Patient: sex F, age 43
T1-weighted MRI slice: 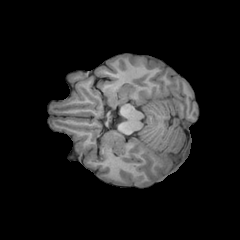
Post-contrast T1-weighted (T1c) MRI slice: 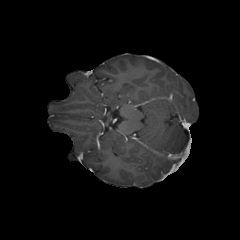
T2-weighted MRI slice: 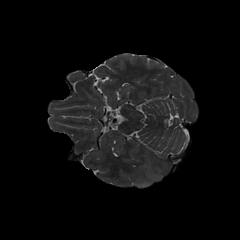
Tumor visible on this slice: yes
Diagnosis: Astrocytoma, IDH-wildtype
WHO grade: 3